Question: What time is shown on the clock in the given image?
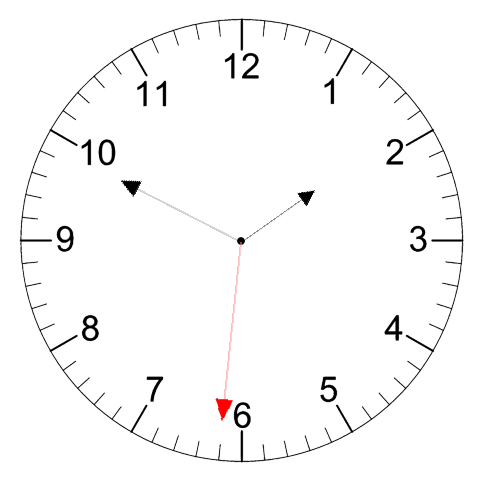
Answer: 01:49:31